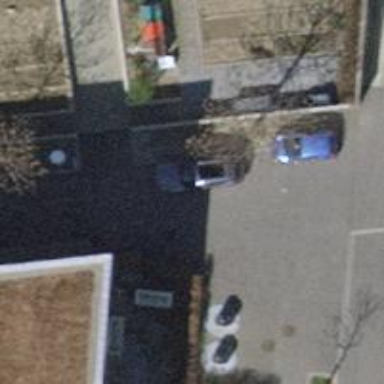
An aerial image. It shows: Bollard.